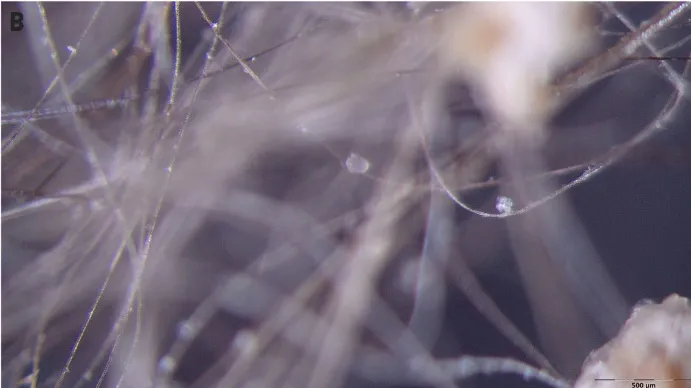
Egg).
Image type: radiology (x_ray)